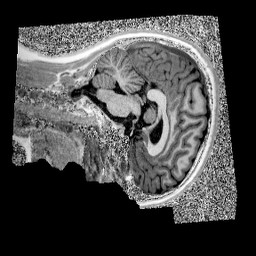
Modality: UNIT1
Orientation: sagittal
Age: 14
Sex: female
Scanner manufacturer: siemens
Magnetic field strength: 3 T
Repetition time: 4 s
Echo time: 0.00299 s